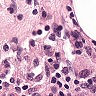
Metastatic tissue present: yes